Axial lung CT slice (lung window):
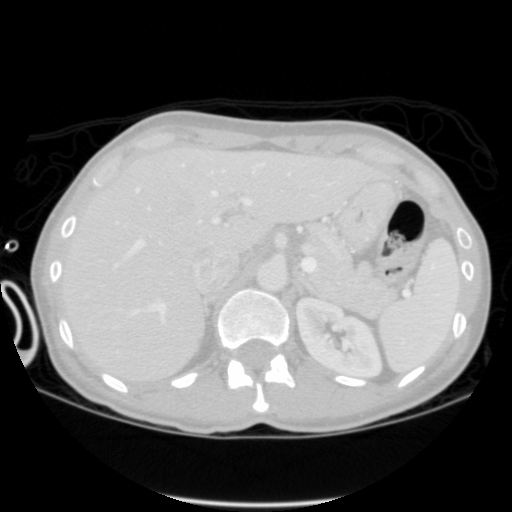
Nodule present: no